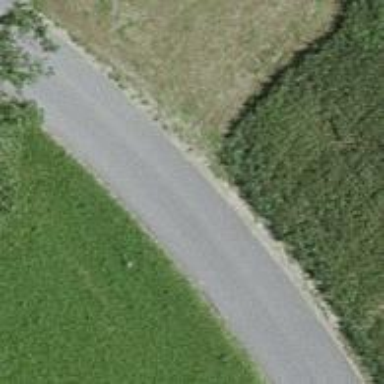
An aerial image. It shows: Unclassified road with paved surface.